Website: lowes
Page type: payment
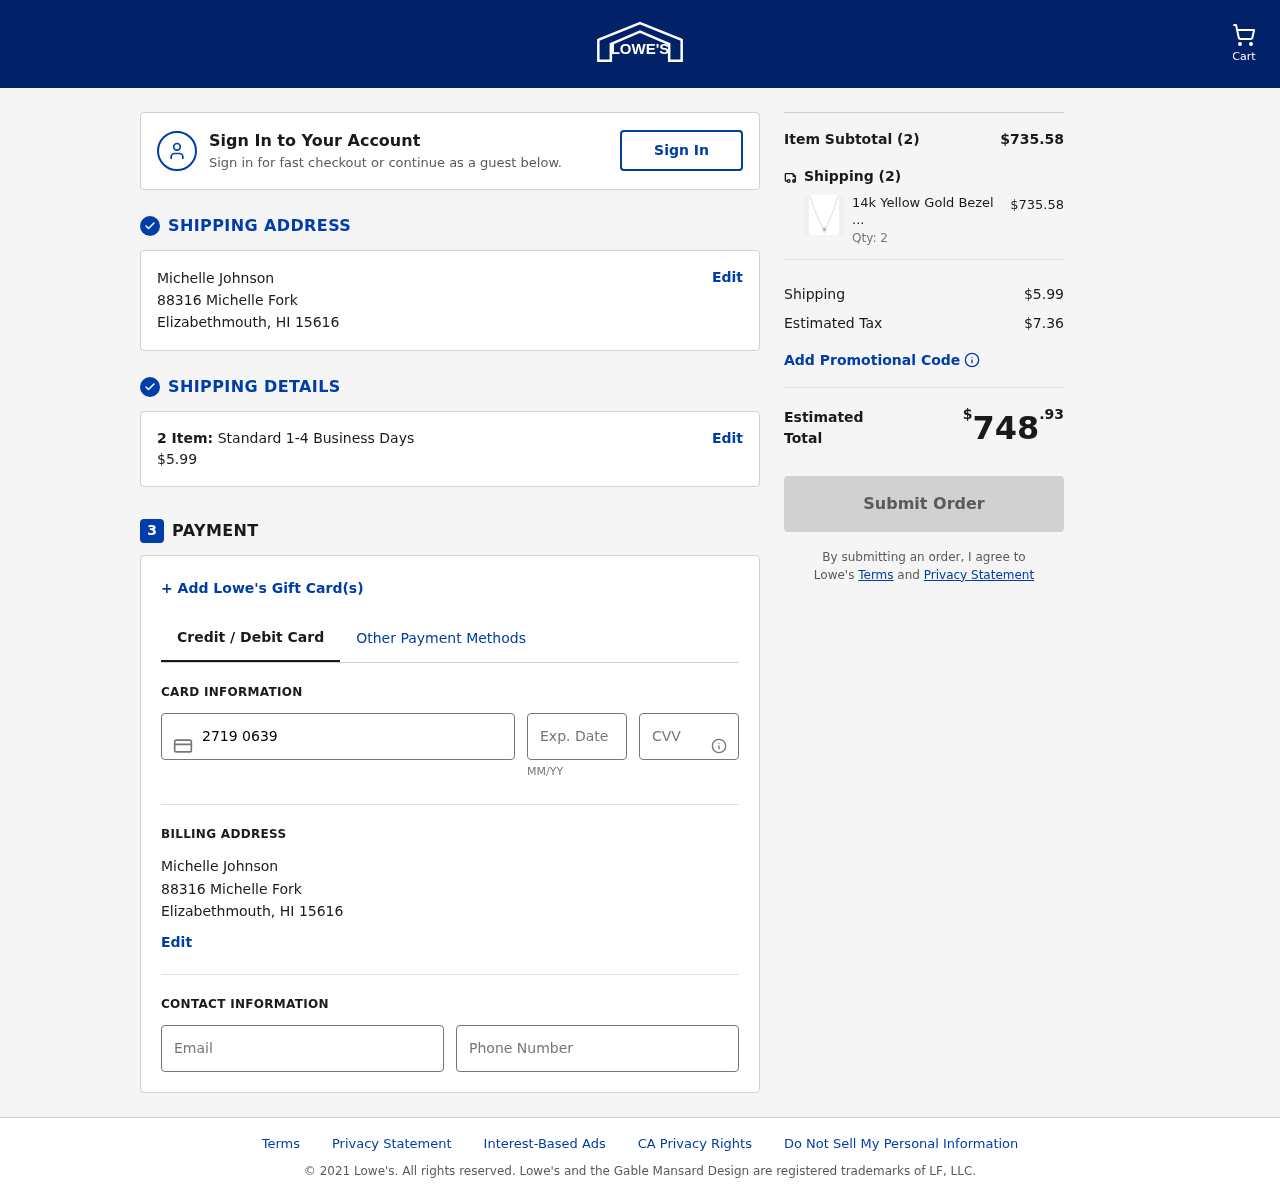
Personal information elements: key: PII_CARD_CVV
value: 815
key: PII_CARD_EXPIRY
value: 06/30
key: PII_CARD_NUMBER
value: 2719 0639 8447 5679
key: PII_CITY
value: Elizabethmouth
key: PII_EMAIL
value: michellejohnson@gmail.com
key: PII_FULLNAME
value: Michelle Johnson
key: PII_PHONE
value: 8362641591
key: PII_POSTCODE
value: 15616
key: PII_STATE_ABBR
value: HI
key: PII_STREET
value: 88316 Michelle Fork
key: PII_FULLNAME2
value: Michelle Johnson
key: PII_STREET2
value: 88316 Michelle Fork
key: PII_CITY2
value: Elizabethmouth
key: PII_STATE_ABBR2
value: HI
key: PII_POSTCODE2
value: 15616
Product elements: key: PRODUCT1_NAME
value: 14k Yellow Gold Bezel Set Solitaire Adjustable Pendant Necklace (1/2cttw, J-K Color, I1-I2 Clarity),
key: PRODUCT1_PRICE
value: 367.79
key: PRODUCT1_QUANTITY
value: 2
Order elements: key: ORDER_NUM_ITEMS
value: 2
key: ORDER_SHIPPING_COST
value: $5.99
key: ORDER_NUM_ITEMS2
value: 2
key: ORDER_SUBTOTAL
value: $735.58
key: ORDER_NUM_ITEMS3
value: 2
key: ORDER_SHIPPING_COST2
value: $5.99
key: ORDER_TAX
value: $7.36
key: ORDER_TOTAL
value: $748.93